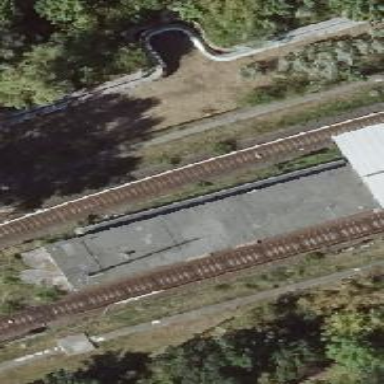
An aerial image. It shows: Train station building.